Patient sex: F
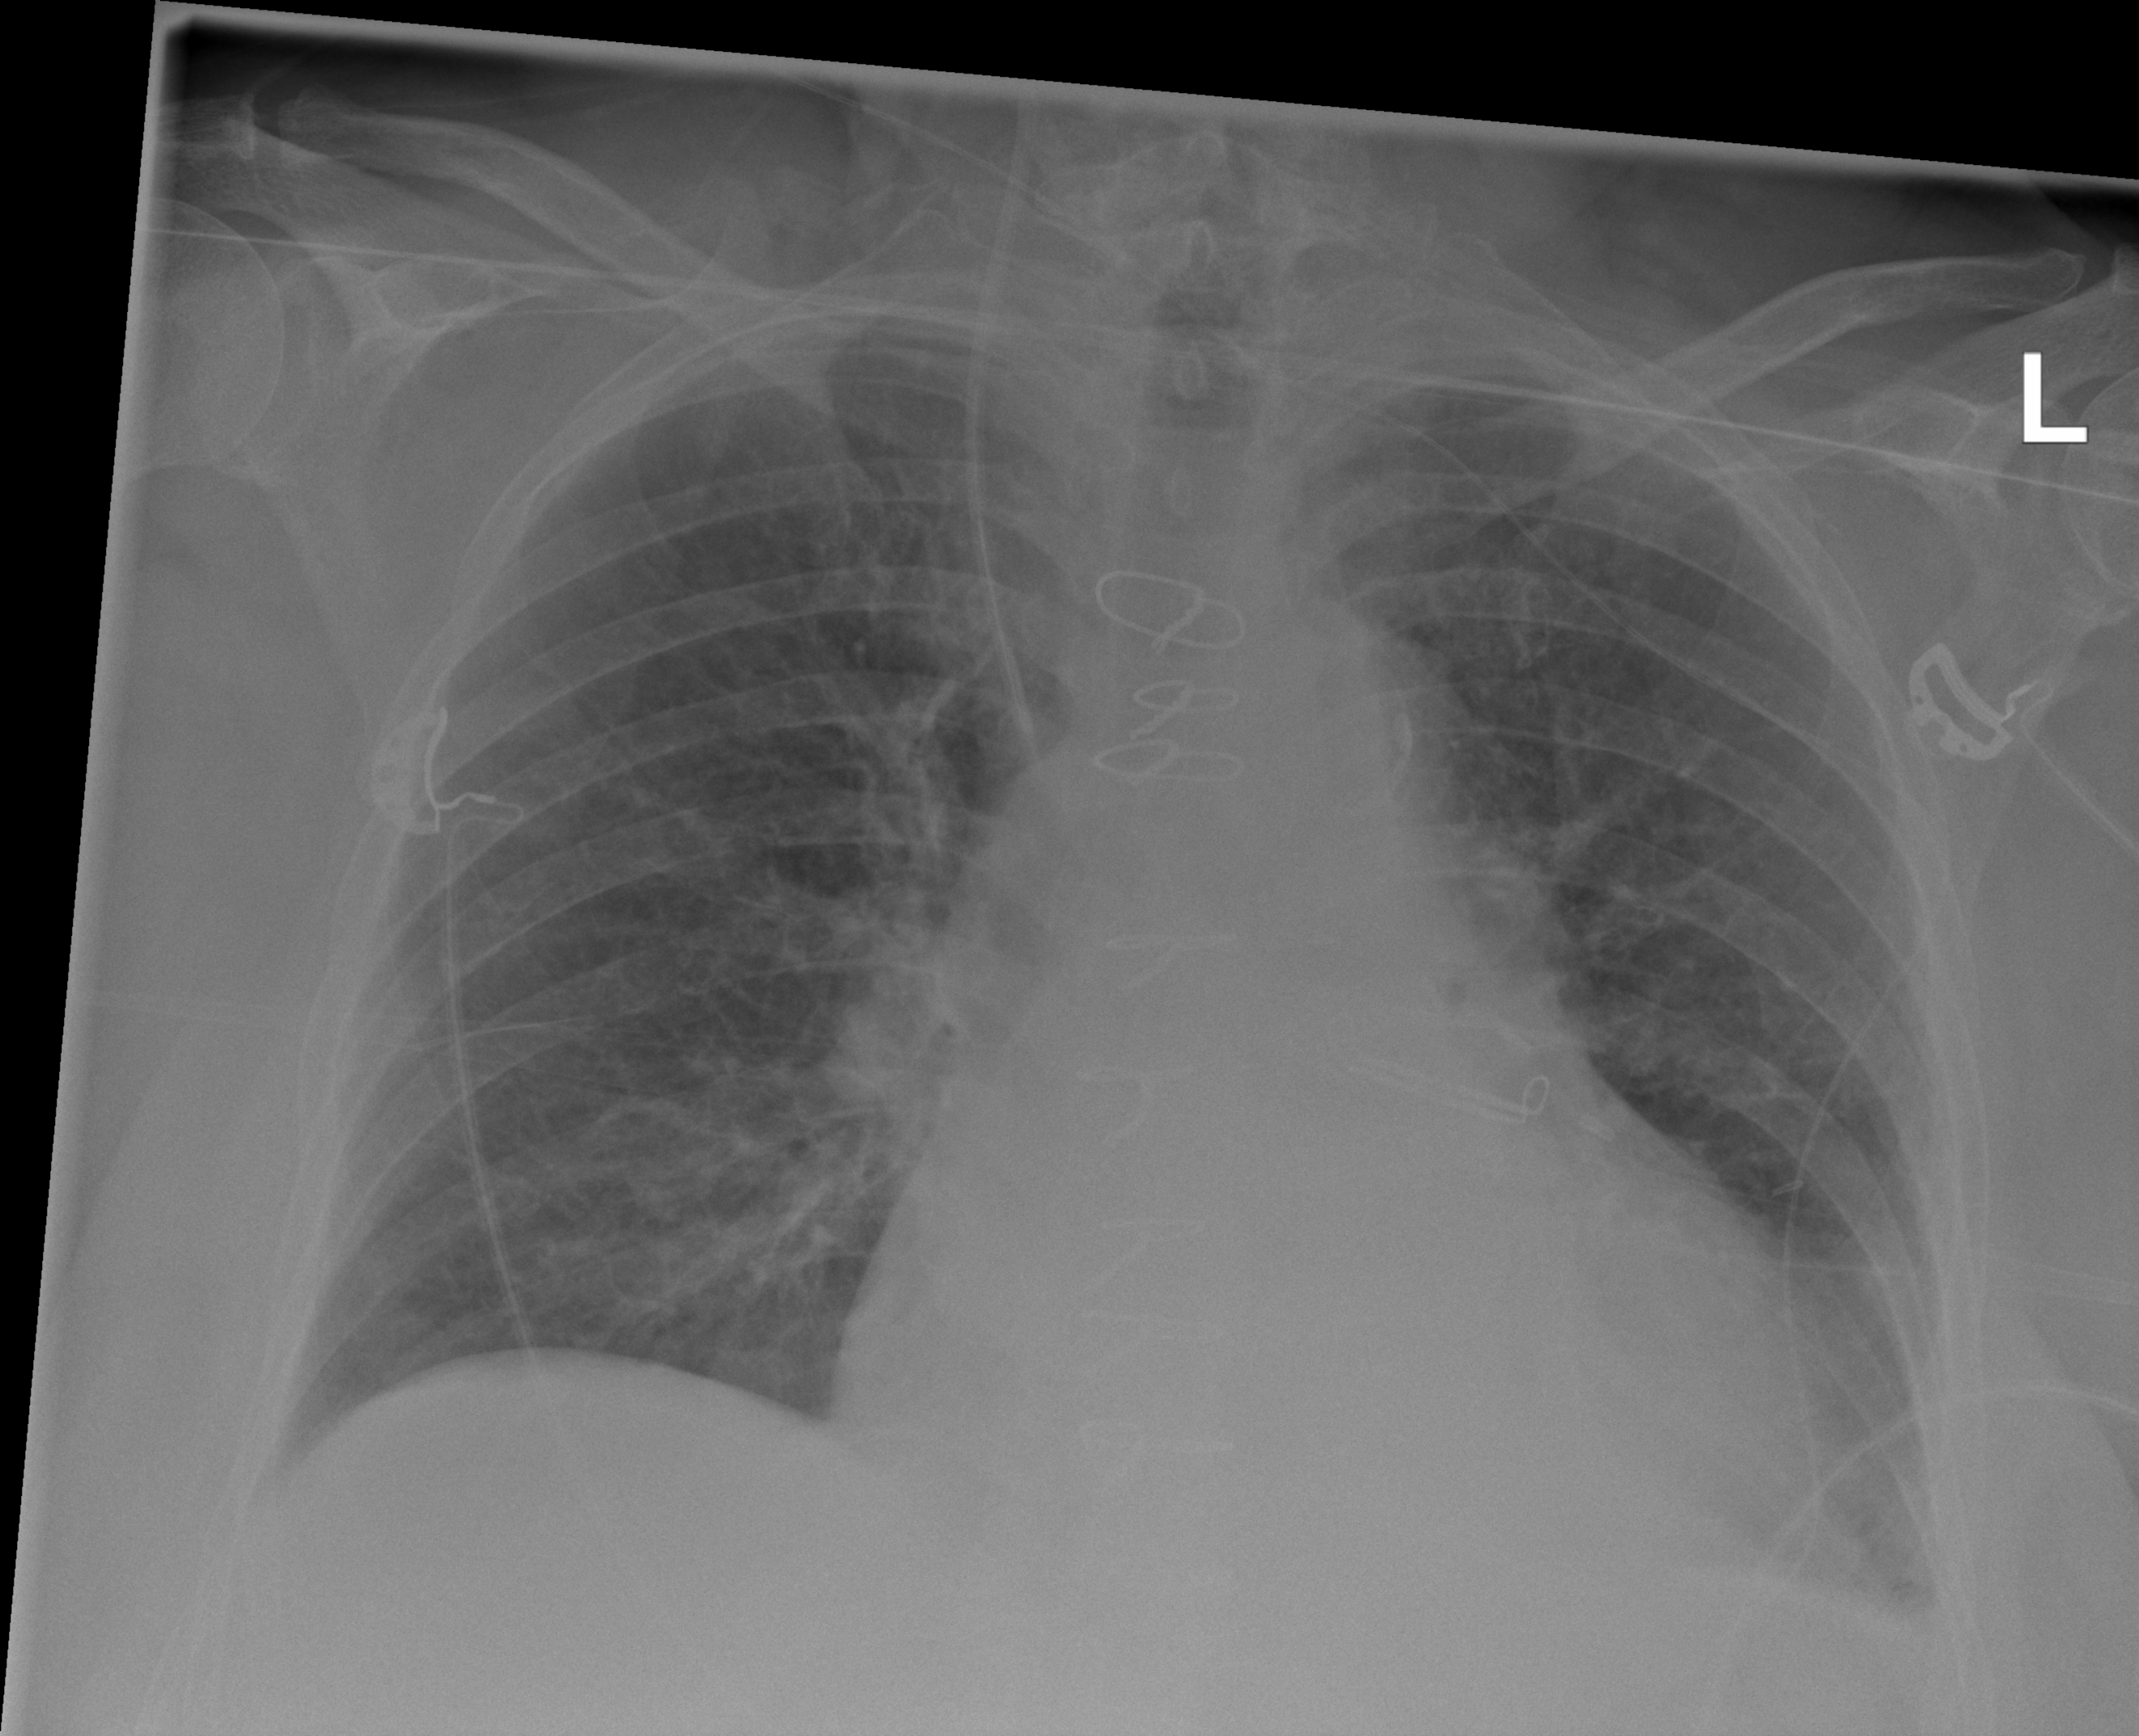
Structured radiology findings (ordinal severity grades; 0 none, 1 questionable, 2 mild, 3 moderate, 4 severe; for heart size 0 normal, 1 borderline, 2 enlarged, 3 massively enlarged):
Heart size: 2
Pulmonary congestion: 0
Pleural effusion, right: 0
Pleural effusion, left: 2
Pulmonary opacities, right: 0
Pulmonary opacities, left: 0
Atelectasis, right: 1
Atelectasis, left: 2